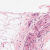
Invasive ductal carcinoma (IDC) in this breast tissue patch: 0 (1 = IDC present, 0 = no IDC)